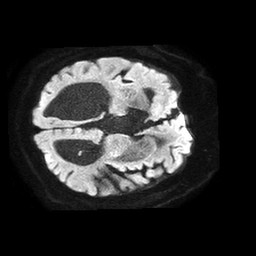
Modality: TRACE
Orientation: axial
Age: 82
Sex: male
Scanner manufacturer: philips
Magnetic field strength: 1.5 T
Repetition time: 4.6 s
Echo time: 0.08631 s